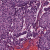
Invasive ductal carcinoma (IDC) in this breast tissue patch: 1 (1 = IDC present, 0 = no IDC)